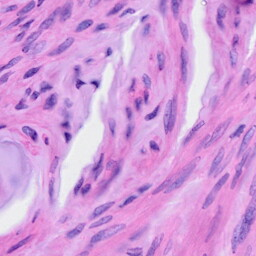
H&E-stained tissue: Ovarian